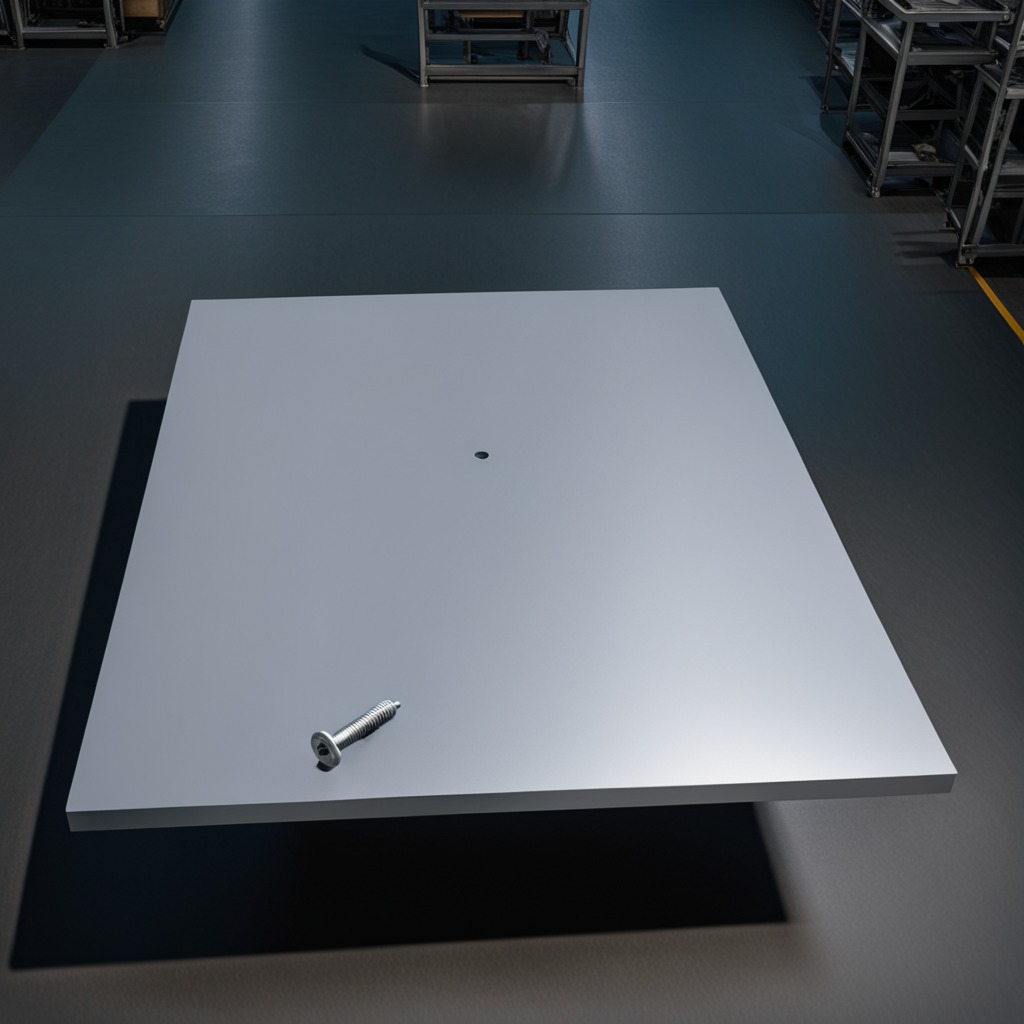
A metal screw is lying on a clean empty table in the evening soft directional lighting on the tabletop realistic grain studio-quality clarity centered framing